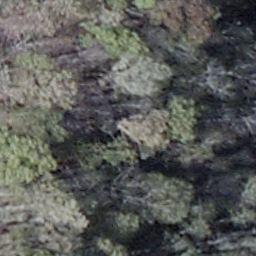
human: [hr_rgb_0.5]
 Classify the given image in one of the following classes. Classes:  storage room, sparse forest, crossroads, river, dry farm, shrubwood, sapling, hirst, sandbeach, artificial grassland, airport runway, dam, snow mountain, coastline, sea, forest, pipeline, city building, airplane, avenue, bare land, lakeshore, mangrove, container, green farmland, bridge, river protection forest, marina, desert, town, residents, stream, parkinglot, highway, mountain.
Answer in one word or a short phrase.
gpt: shrubwood